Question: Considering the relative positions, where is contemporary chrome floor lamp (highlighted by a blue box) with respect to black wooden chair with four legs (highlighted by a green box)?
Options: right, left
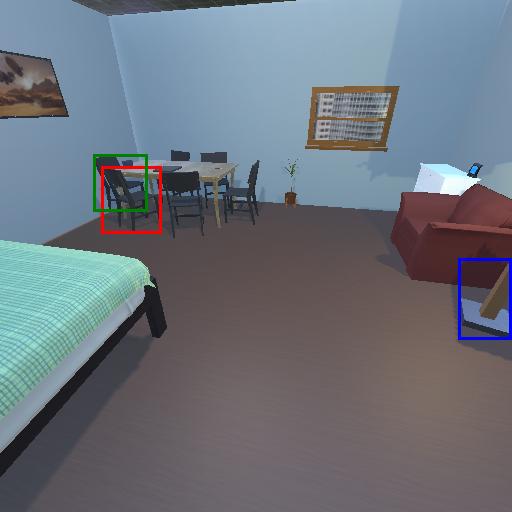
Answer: right